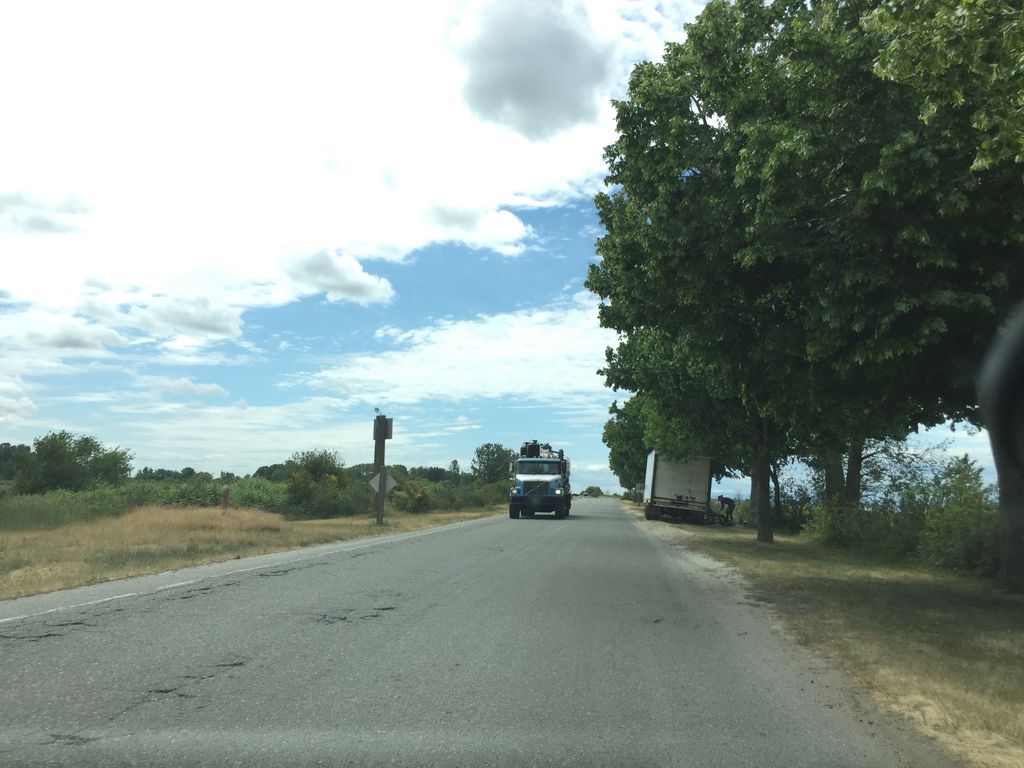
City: vancouver